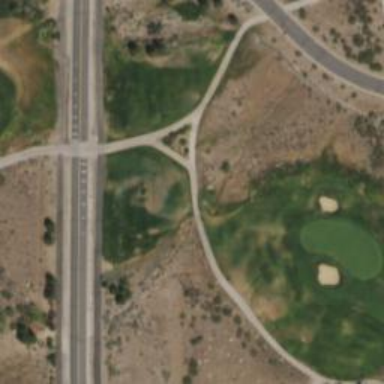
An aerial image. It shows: Service road designated as golf cart path.